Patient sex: F
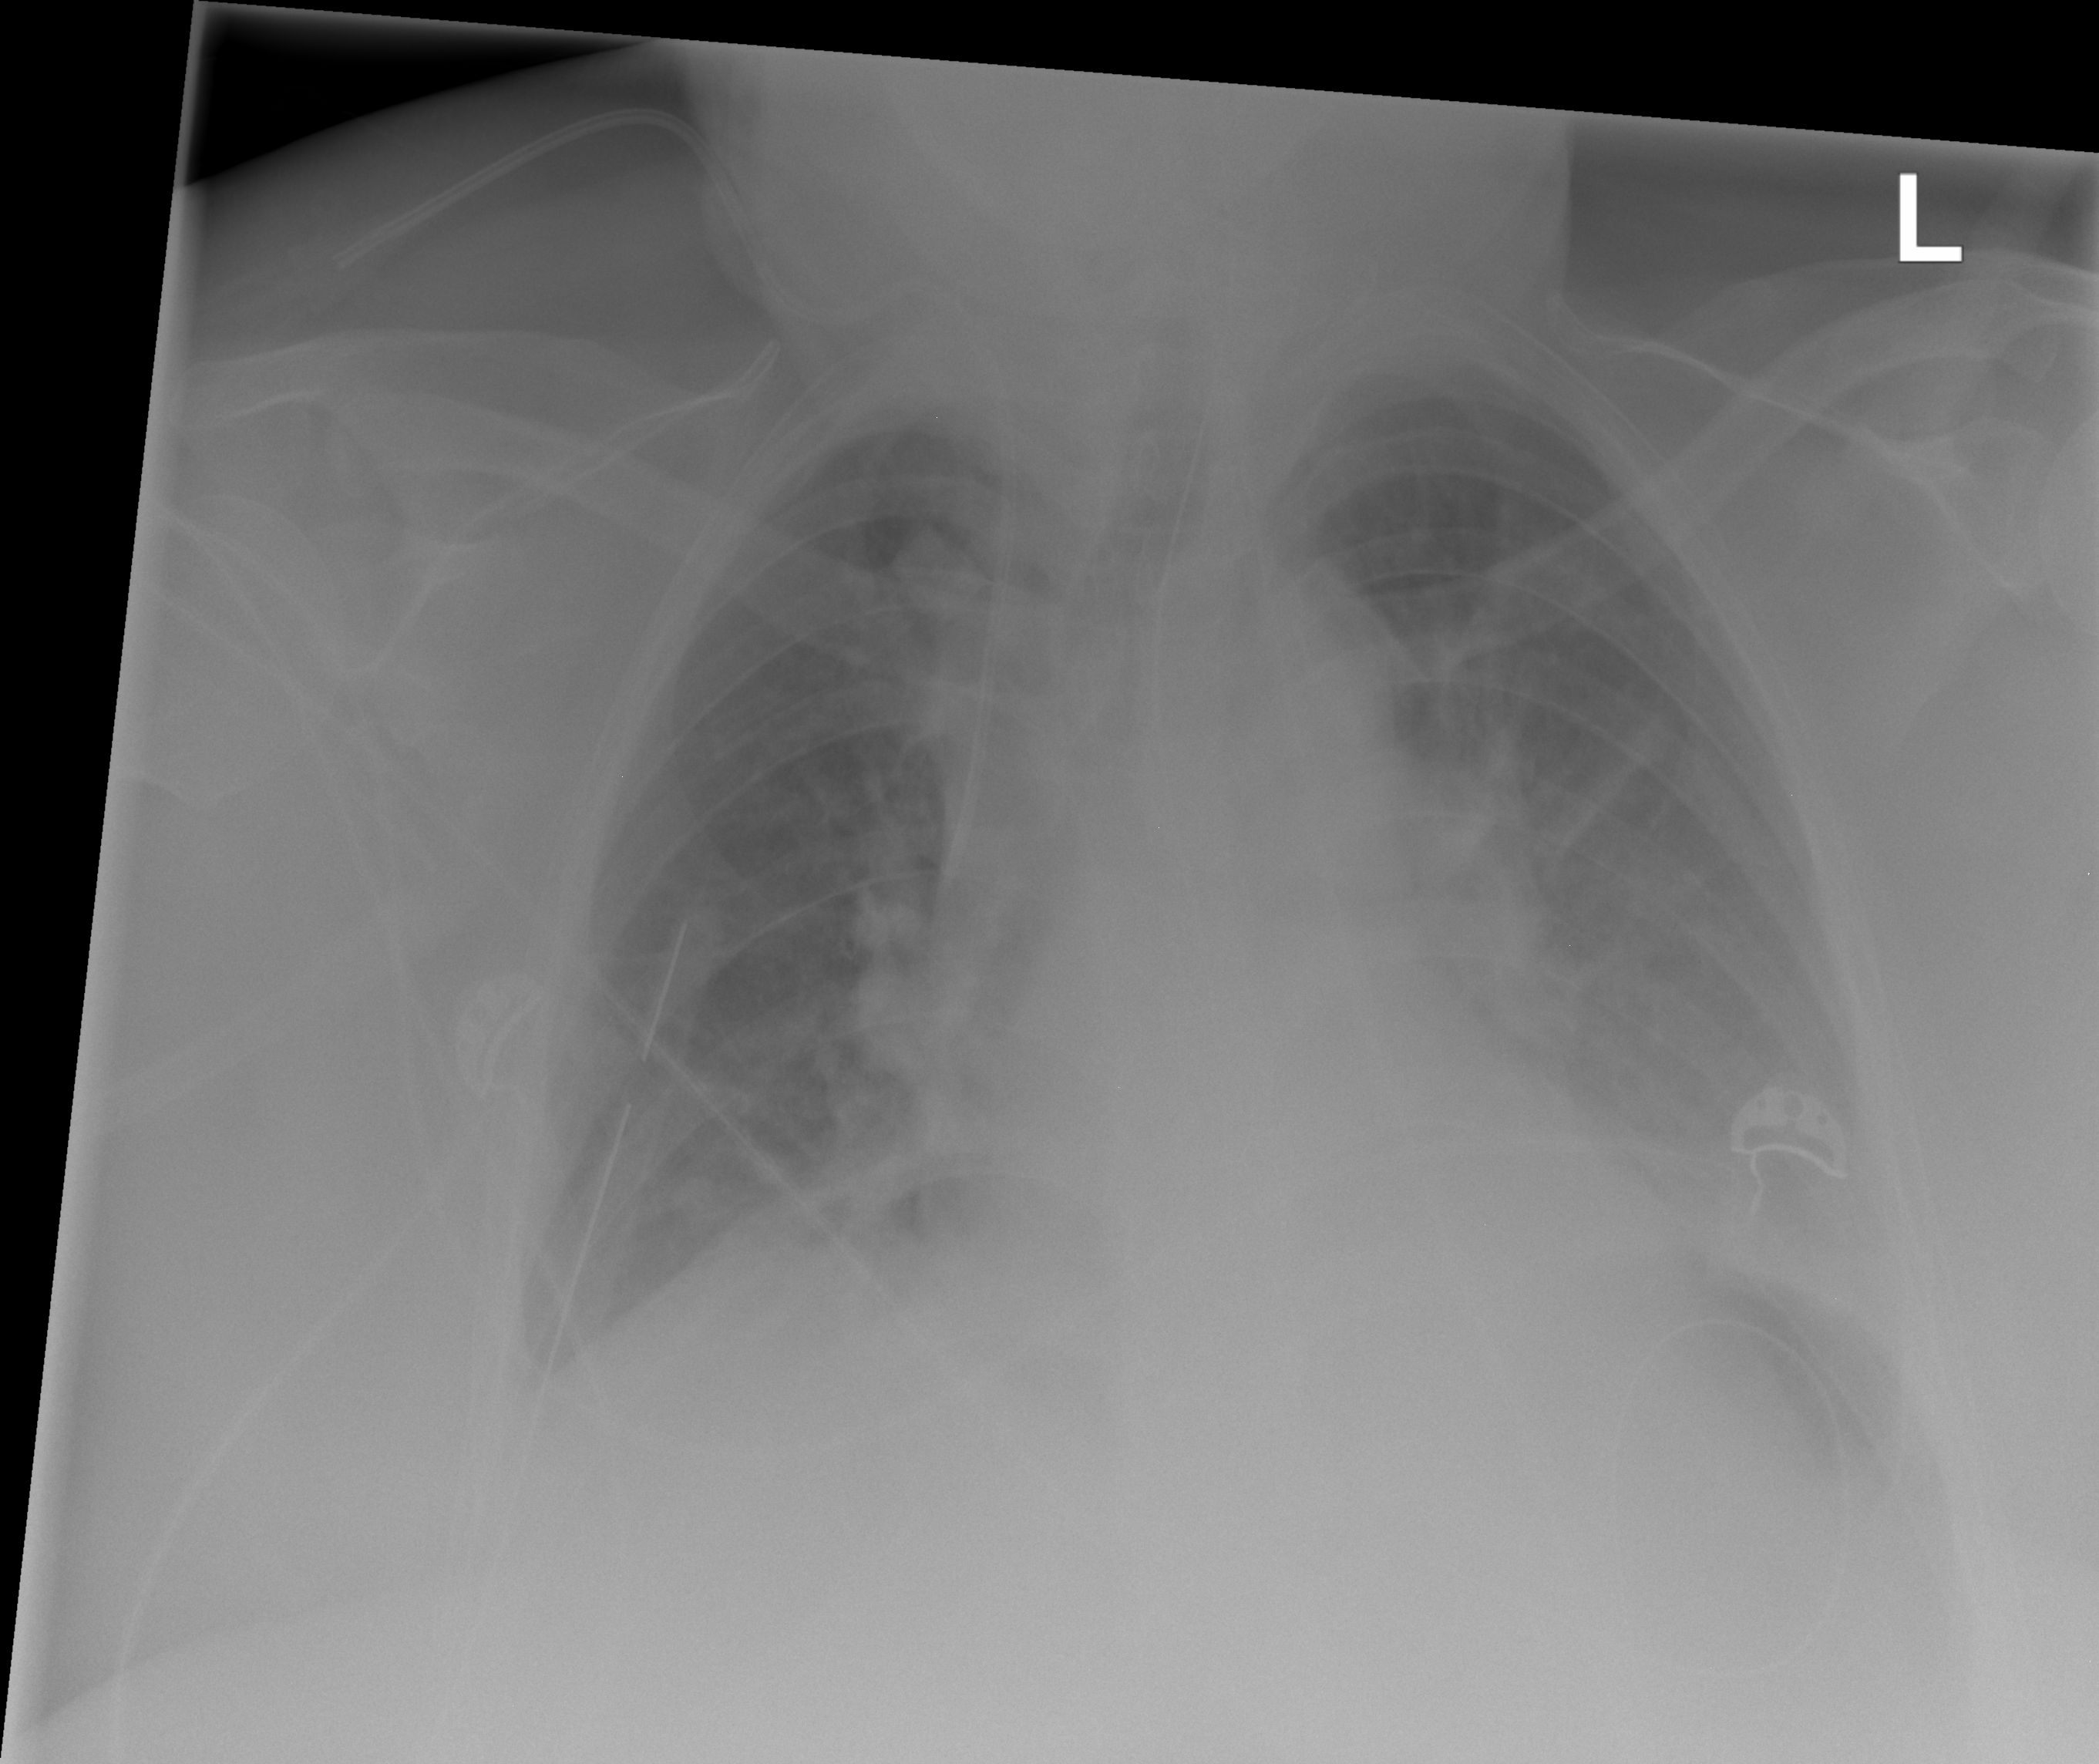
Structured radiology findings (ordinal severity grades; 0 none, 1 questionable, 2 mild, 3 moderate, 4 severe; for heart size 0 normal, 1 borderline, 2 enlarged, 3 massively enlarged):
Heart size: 0
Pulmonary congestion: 0
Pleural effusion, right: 0
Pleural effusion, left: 2
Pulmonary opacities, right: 0
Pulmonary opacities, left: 0
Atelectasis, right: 0
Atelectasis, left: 2